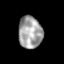
Tissue: skin
Cell type: Epithelial cells
Senescence score: 0.2472
Nuclear area (px): 746
Mean DAPI intensity: 161.765